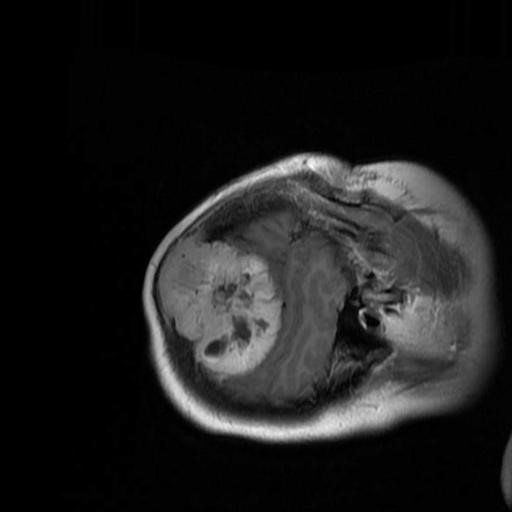
Label: brain_menin